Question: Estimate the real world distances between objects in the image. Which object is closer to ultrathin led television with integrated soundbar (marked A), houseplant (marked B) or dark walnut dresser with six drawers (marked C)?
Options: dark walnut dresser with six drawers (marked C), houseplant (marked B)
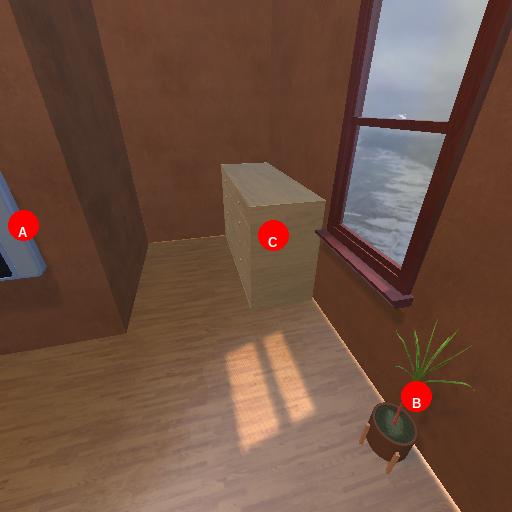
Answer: dark walnut dresser with six drawers (marked C)